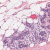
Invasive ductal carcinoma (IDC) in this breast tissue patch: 0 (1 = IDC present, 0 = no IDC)